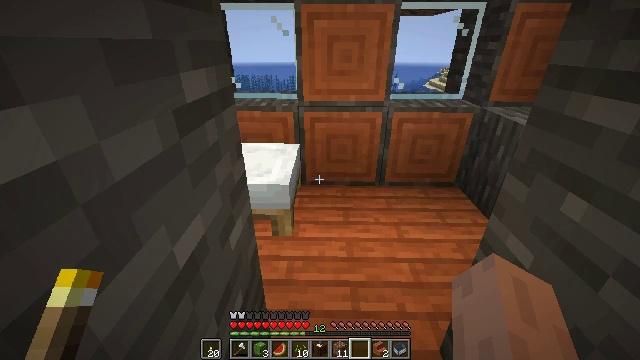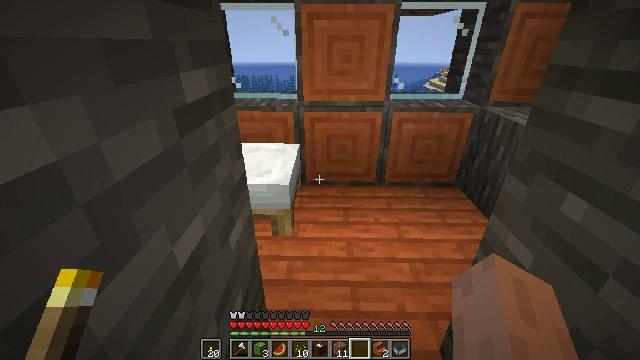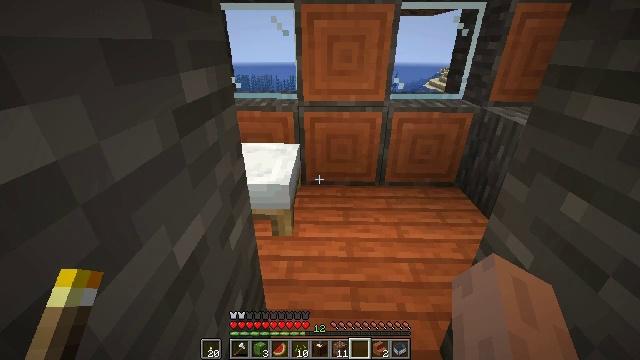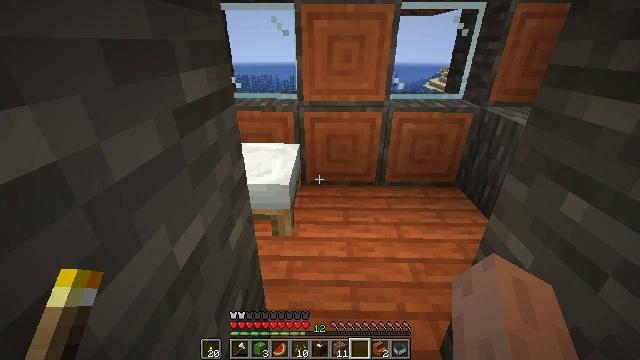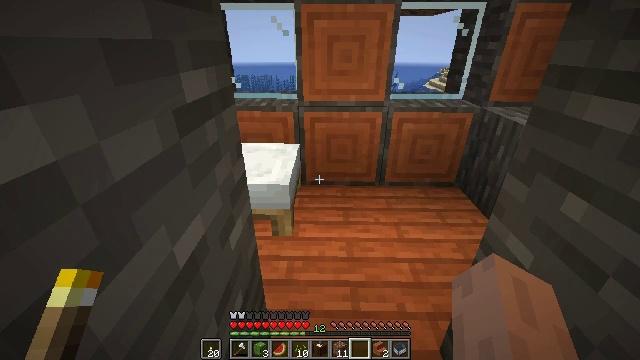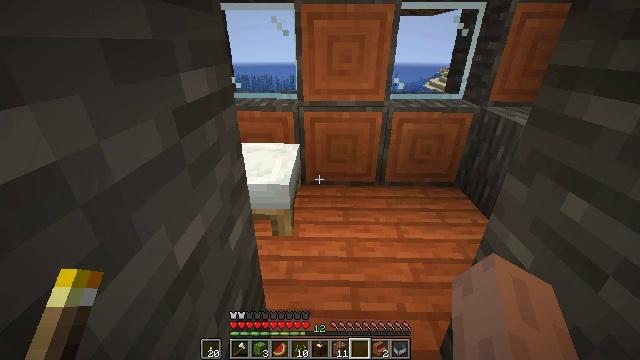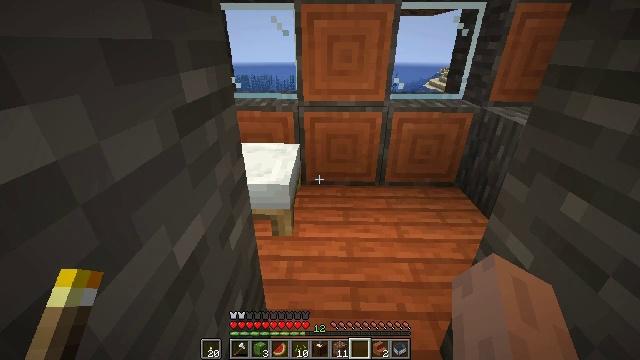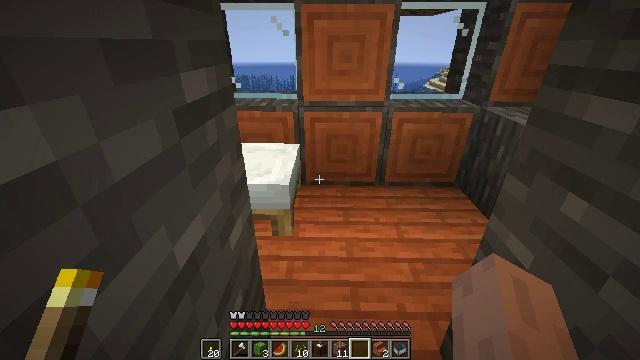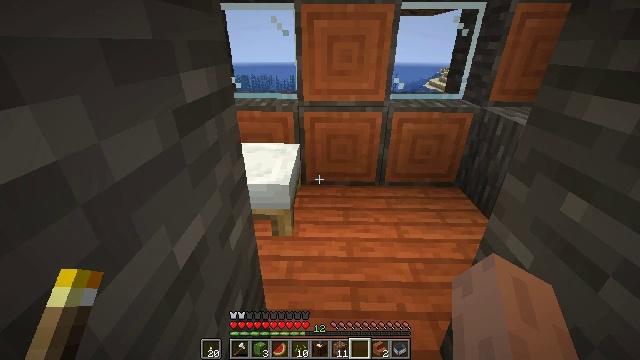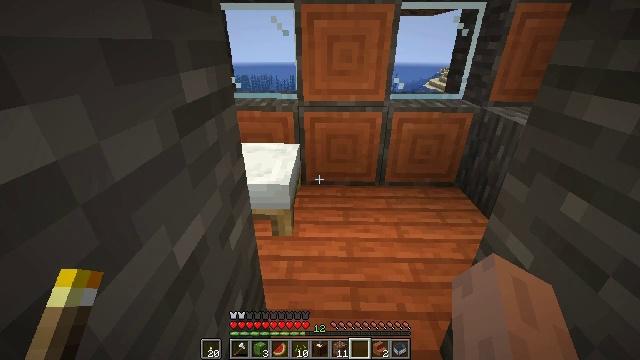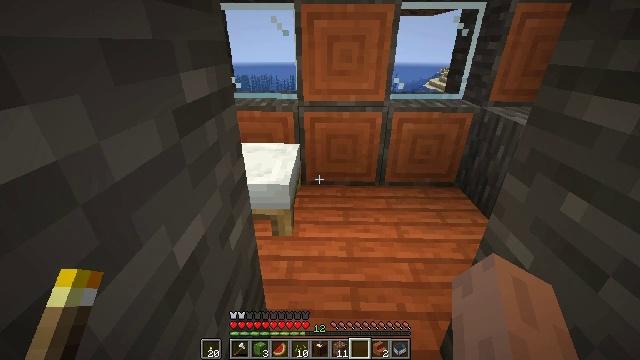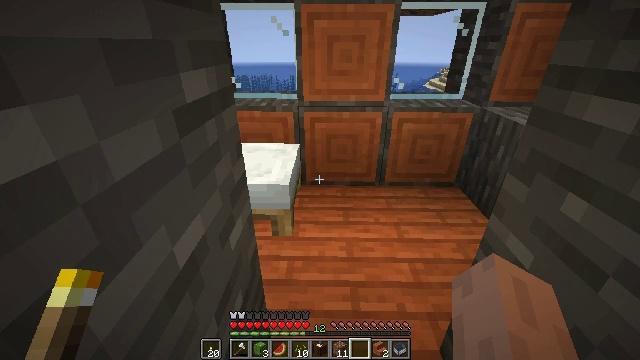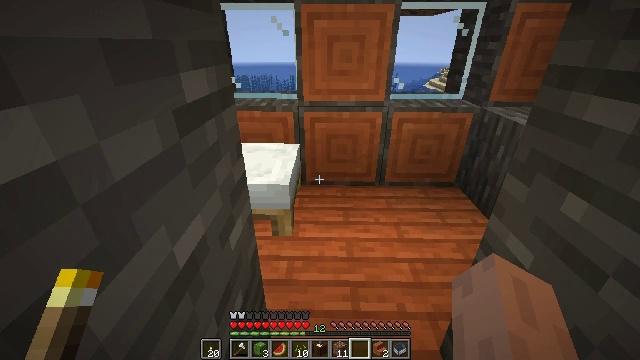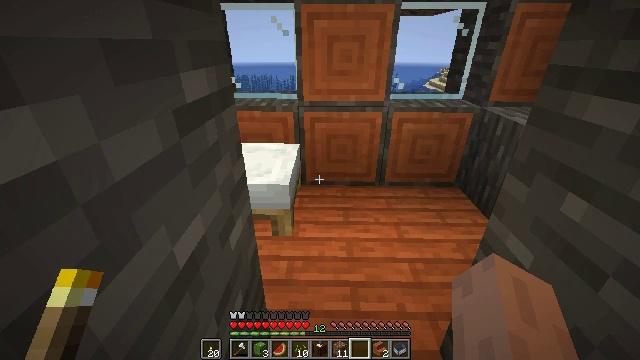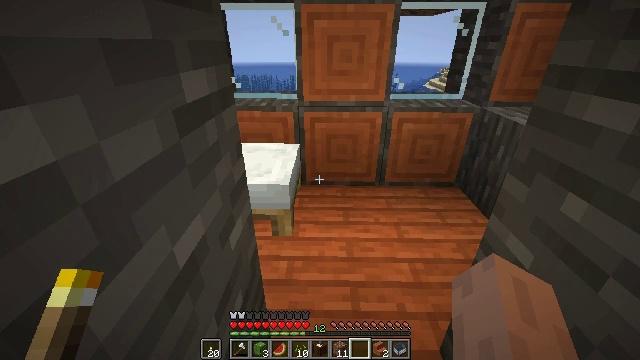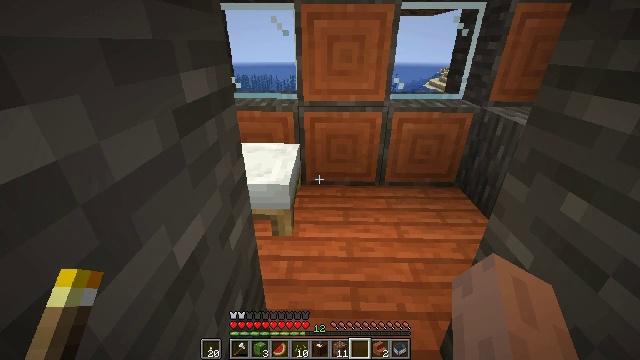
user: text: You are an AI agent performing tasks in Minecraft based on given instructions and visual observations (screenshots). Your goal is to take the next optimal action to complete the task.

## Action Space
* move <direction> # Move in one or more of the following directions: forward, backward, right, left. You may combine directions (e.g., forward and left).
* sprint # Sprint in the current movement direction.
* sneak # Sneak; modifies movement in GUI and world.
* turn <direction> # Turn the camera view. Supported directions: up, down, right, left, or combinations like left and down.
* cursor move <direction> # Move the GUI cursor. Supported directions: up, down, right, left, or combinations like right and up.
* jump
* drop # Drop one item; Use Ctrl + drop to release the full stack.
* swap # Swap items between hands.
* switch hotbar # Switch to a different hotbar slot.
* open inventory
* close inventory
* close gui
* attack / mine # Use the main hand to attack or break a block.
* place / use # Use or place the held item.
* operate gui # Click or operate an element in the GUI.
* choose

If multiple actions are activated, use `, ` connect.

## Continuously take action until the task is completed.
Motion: motion action
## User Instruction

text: Recycle the acacia stairs.
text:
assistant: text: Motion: no_op
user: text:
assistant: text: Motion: no_op
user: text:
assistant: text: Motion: no_op
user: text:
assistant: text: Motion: no_op
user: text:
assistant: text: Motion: no_op
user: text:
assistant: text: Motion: no_op
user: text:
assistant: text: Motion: no_op
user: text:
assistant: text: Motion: no_op
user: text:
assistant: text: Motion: no_op
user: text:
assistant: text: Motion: no_op
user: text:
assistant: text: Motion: no_op
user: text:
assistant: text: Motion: no_op
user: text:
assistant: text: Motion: no_op
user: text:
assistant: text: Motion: no_op
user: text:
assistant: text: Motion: no_op
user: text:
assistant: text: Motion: no_op
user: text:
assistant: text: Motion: no_op
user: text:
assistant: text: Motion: no_op
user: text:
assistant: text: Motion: no_op
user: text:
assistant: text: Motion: no_op
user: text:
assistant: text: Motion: no_op
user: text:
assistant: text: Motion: no_op
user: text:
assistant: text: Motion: no_op
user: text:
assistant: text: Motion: no_op
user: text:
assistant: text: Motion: no_op
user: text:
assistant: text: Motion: no_op
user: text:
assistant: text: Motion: no_op
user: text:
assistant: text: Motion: no_op
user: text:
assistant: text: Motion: no_op
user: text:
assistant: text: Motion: no_op